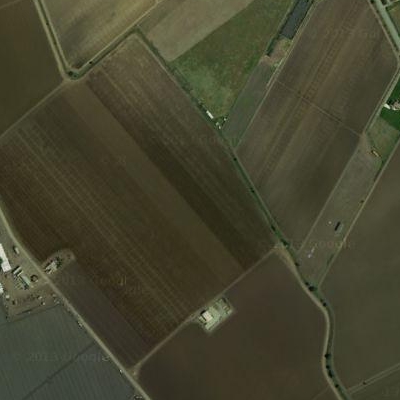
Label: Field